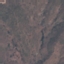
Land use / land cover class: HerbaceousVegetation